Interaction volume radius: 5 \u00c5
Interaction volume height: 40 \u00c5
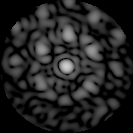
Disorder parameter: 0.5646